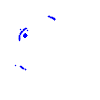
Particle: proton